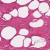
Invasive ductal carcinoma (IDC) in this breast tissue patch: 0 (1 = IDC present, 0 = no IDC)